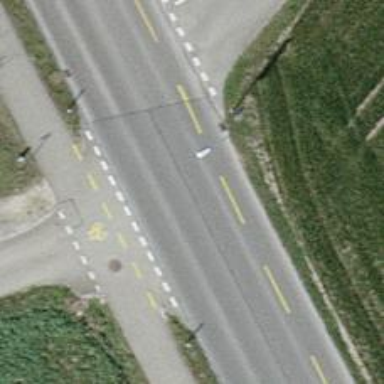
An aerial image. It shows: Secondary road with asphalt surface. There is separate sidewalk and dedicated cycle lane on the left.